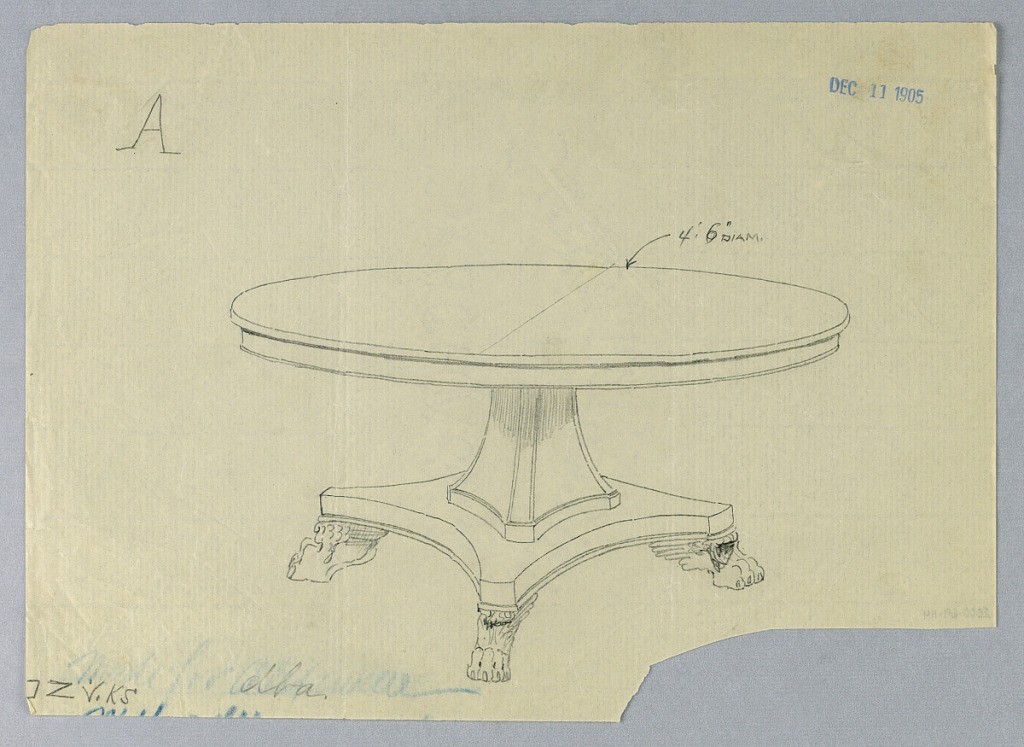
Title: Design for Round Table "A"
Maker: A.N. Davenport Co.
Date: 1900–05
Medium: Graphite on thin, cream paper
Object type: Drawing
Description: Round molded table top raised on flaring molded rectangular support standing on molded base terminating in four molded and easved winged animal-paw feet.